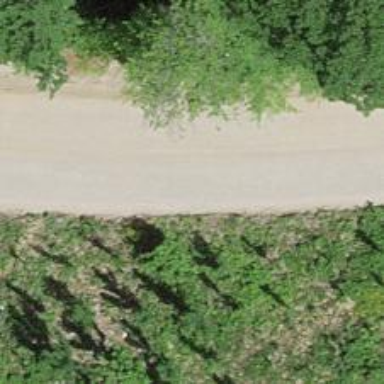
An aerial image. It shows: Dirt track road with grade 3 tracktype.